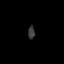
Tissue: prostate
Cell type: Endothelial cells
Senescence score: 0.7053
Nuclear area (px): 88
Mean DAPI intensity: 55.045